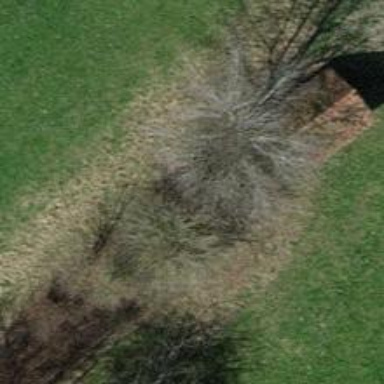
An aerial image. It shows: Urban tree adds touch of nature to the surroundings.